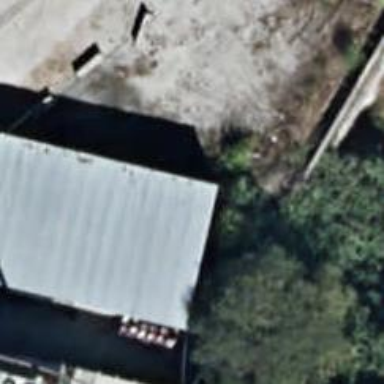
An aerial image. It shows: Warehouse building.